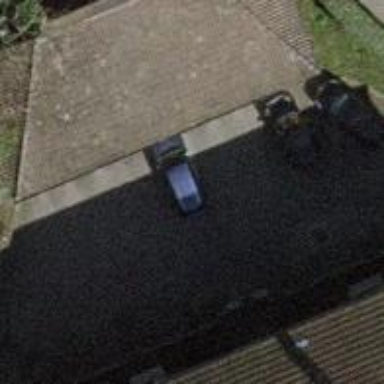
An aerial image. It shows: Group of garages.